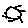
Label: sun